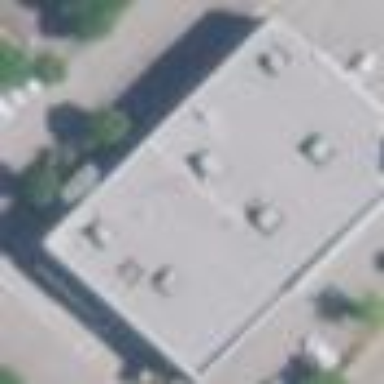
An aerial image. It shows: Building that is pharmacy providing healthcare services.